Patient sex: M
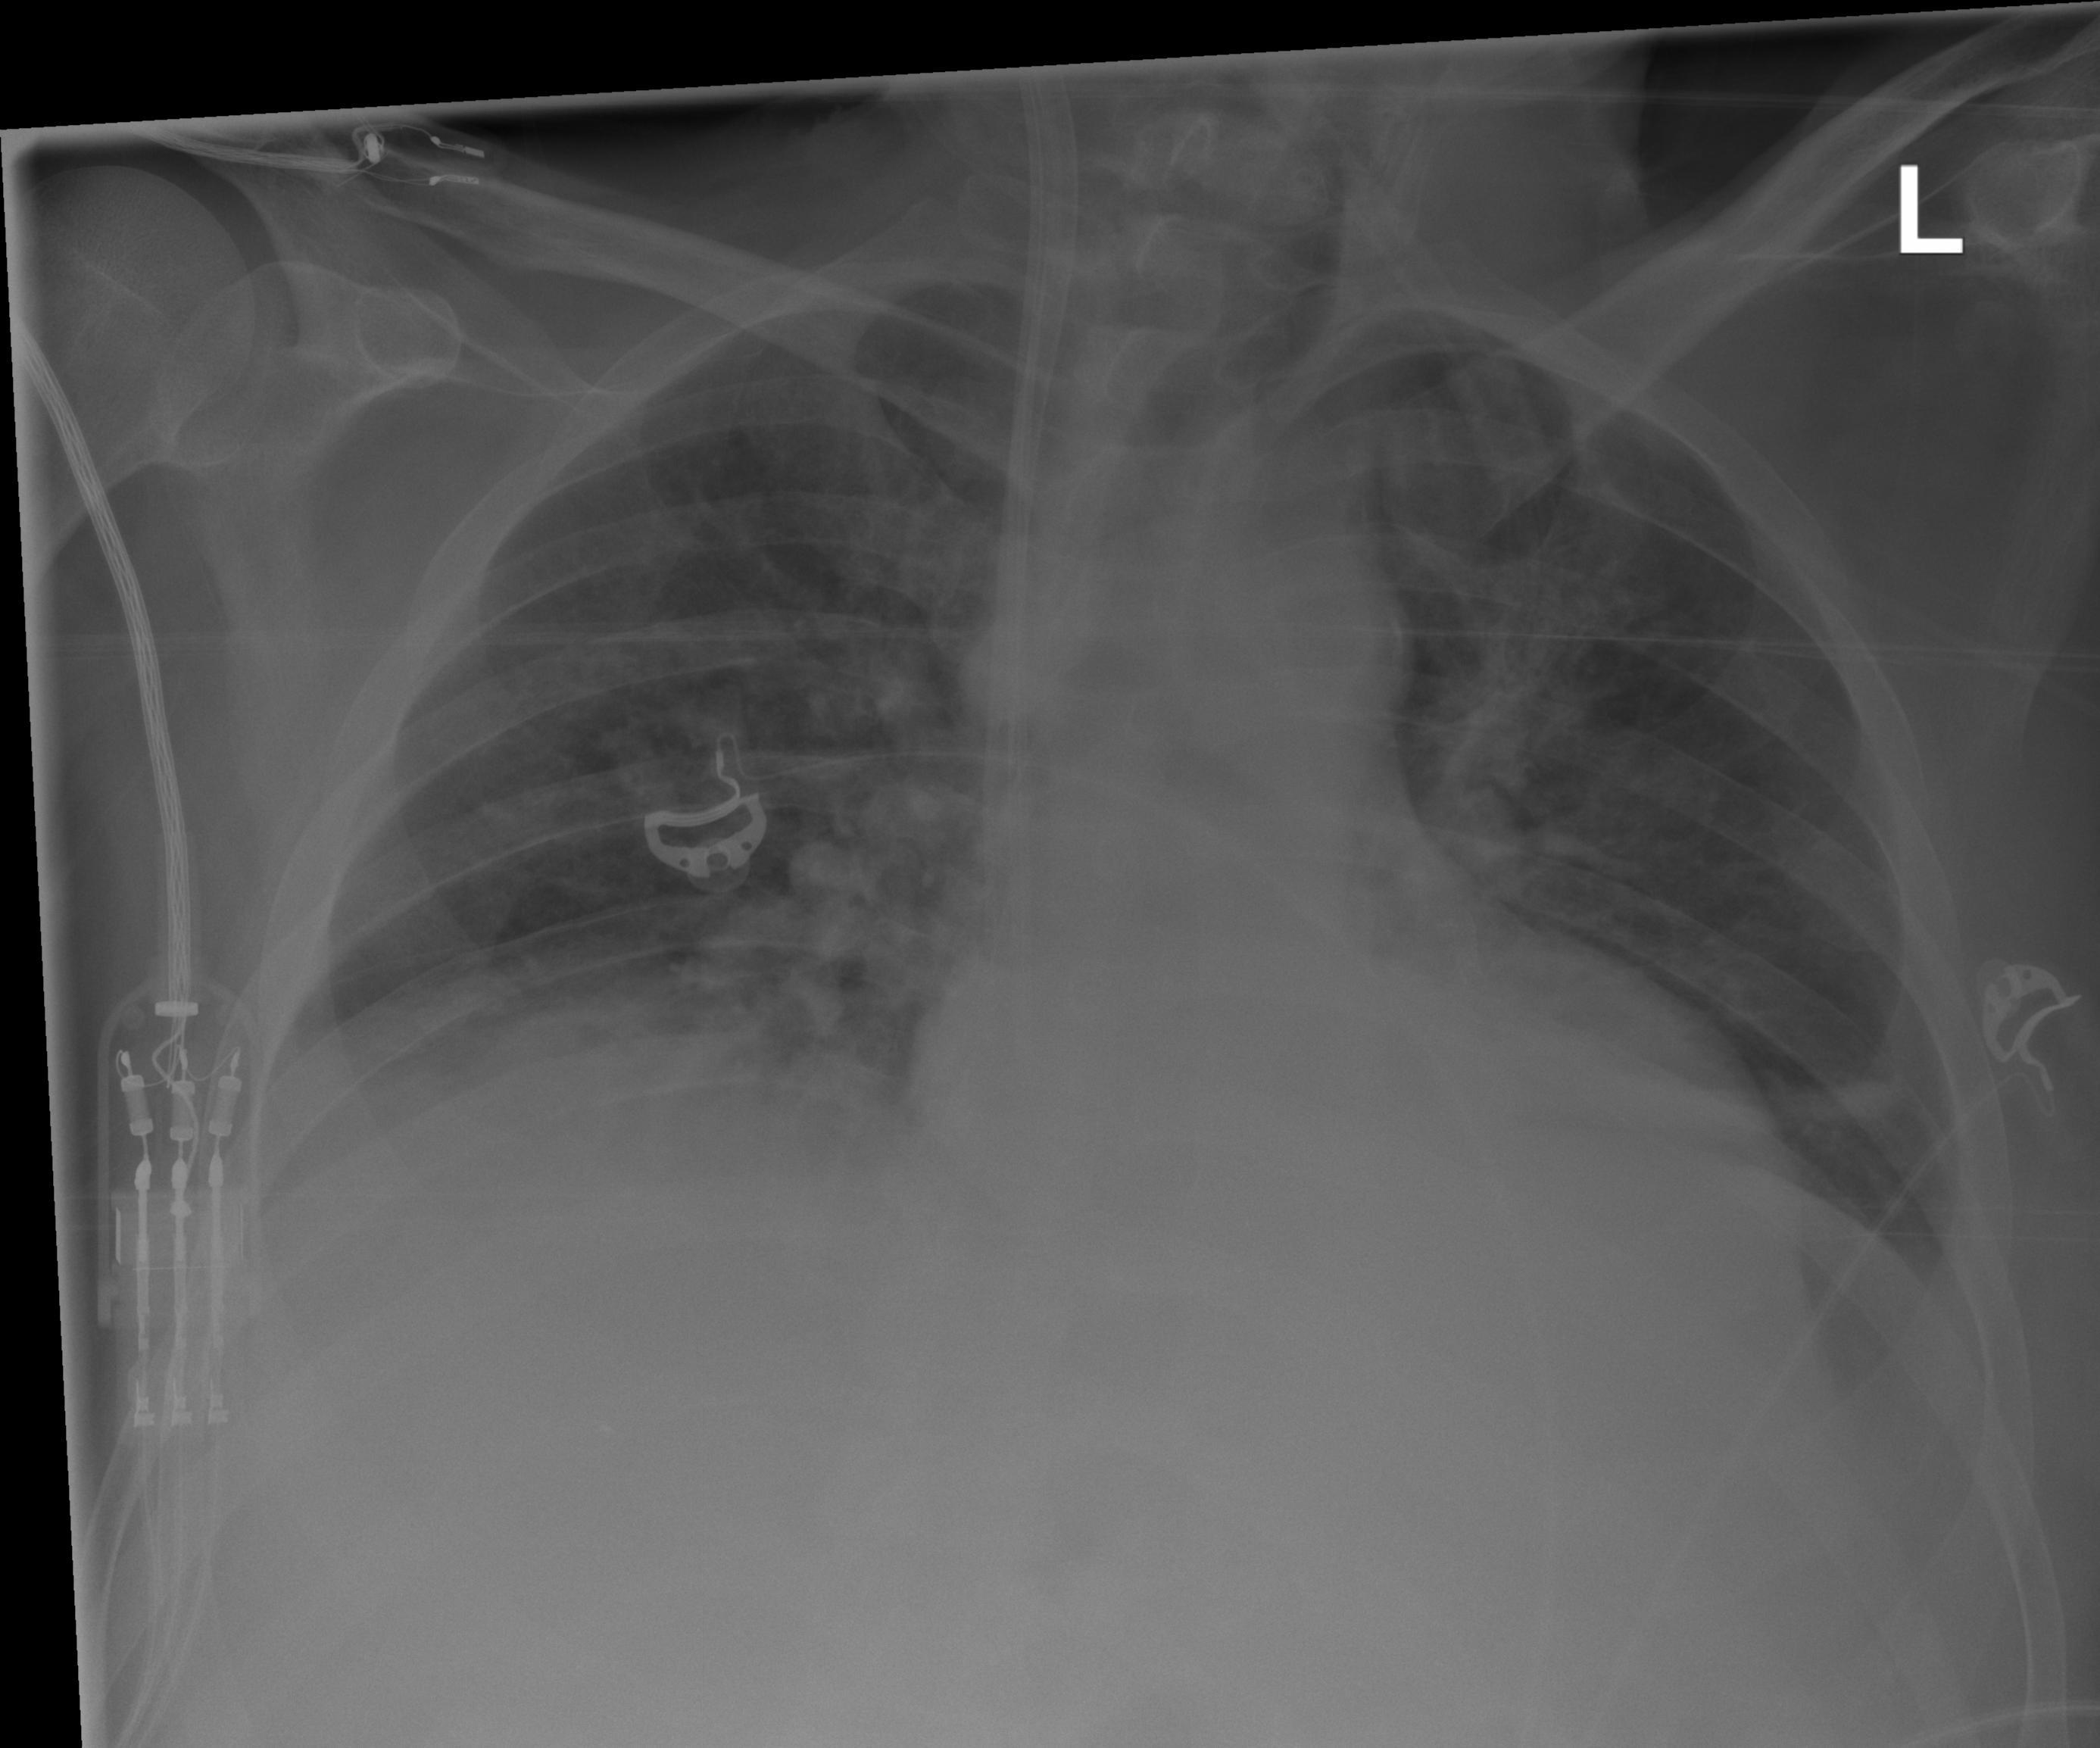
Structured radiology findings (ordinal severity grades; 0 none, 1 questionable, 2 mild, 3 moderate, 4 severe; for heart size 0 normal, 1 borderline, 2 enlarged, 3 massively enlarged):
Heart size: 1
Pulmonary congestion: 0
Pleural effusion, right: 2
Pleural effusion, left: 0
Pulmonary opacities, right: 0
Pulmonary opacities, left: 0
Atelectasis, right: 2
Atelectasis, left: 2